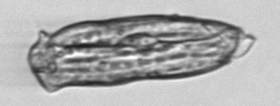
Label: Katodinium_or_Torodinium